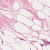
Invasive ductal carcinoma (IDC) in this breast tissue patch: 0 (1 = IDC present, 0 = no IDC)